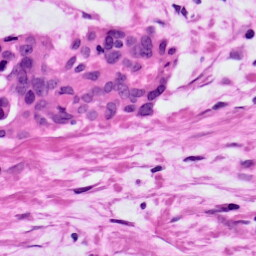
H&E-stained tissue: Ovarian